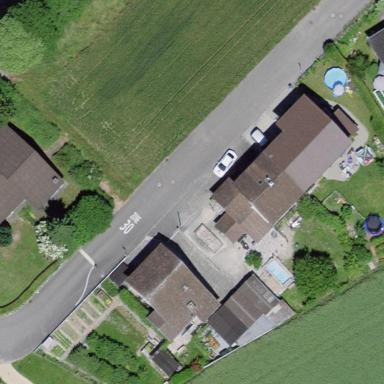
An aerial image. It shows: Terrace building.